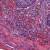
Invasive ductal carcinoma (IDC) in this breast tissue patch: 1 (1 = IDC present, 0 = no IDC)